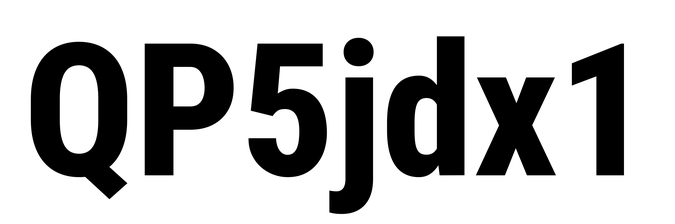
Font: Roboto_Condensed_ExtraBold